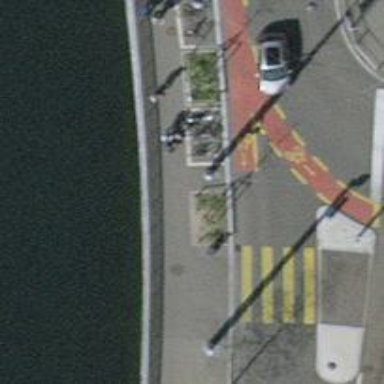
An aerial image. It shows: Bicycle parking area with stands available.